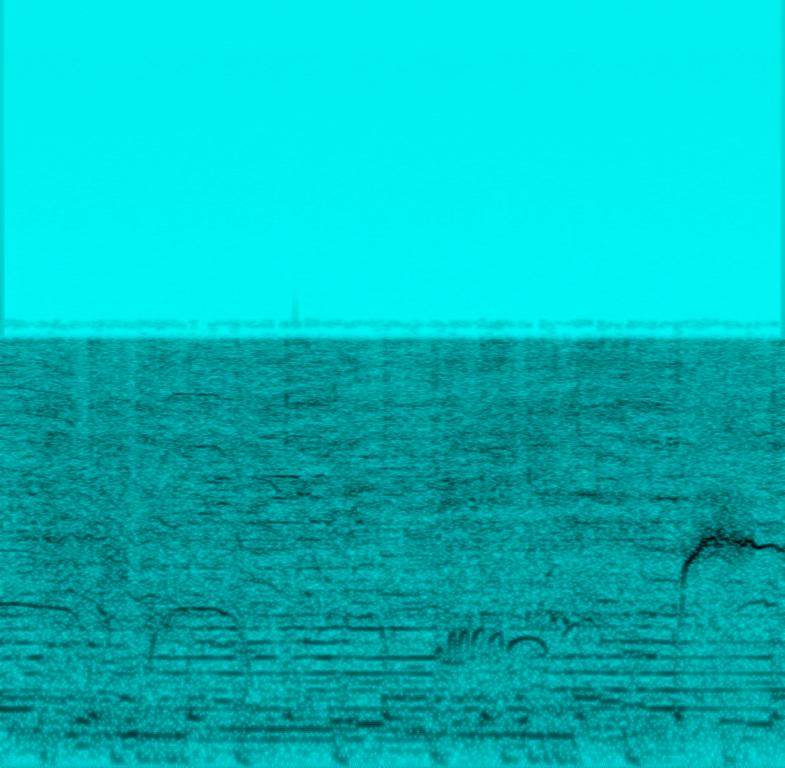
This is an amateur recording of heavy metal music being performed live. The audio quality is quite poor. There is a distorted electric guitar playing the main tune while the bass guitar is playing in the background. There is a simple metal acoustic drum beat in the rhythmic background. Sounds from the crowd cheering and screaming can be heard.